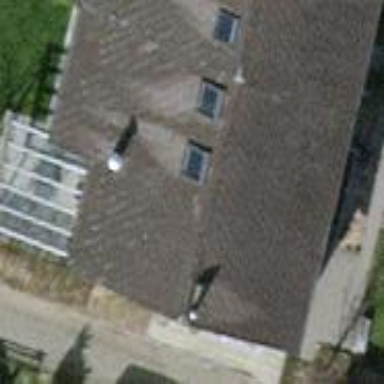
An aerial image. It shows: Terrace building.